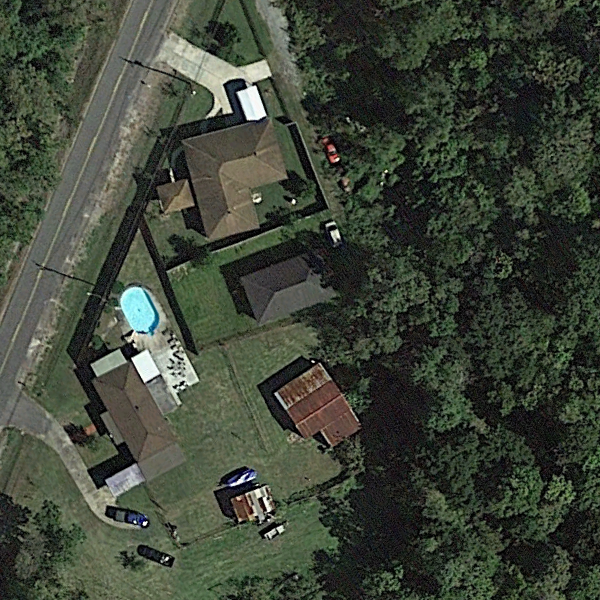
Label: SparseResidential